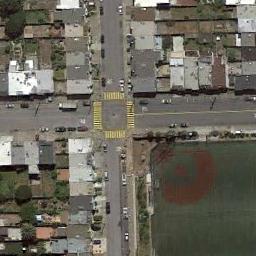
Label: intersection